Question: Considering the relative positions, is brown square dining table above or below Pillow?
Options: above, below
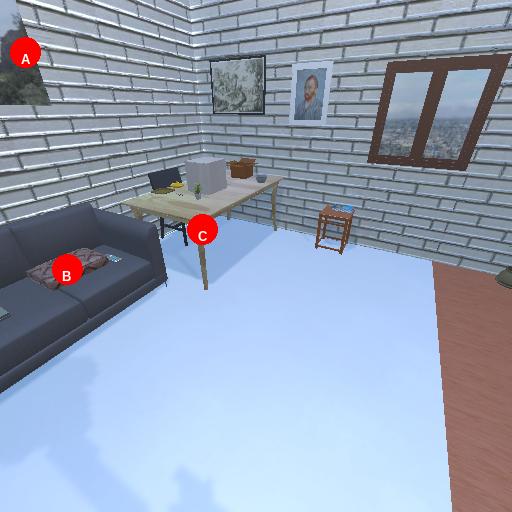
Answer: above